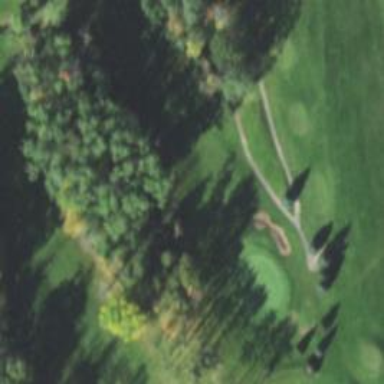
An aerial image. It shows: Golf hole.